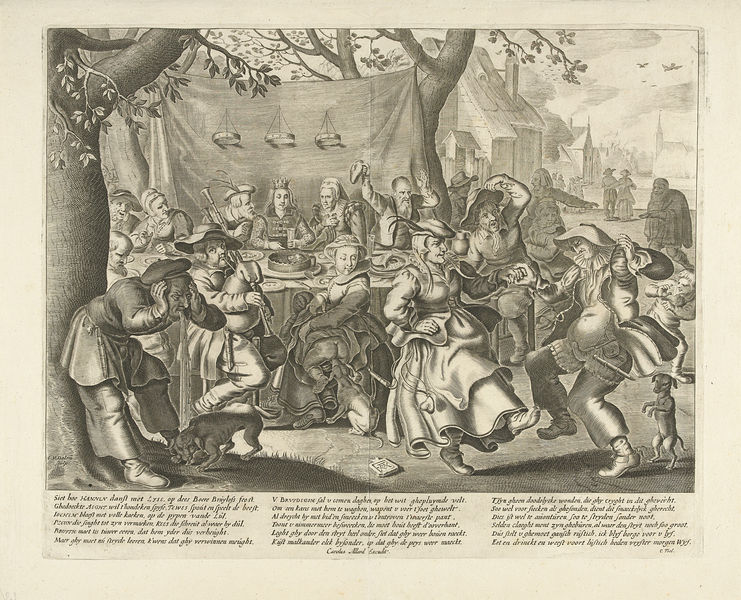
Titel: Boerenbruiloft
Künstler: Cornelis van (I) Dalen
Standort: Amsterdam
Institution: Rijksmuseum
Schlagwörter: church, crown, curtain, hat, king, men, people, white, women, black, dress, gray, lady, woman, print, brown, food, man, tree, building, peasant, village, child, grass, dog, dogs, etching, illustration, birds, writing, town, outside, city, feast, festival, lanterns, party, royal, beggar, music, trunk, engraving, fair, tent, chimney, genre, eating, musicians, drunk, tan, dance, dancing, drink, royalty, latin, awning, rings, sleeves, dancers, meal, performing, queen, banquet, piper, cake, loud, joker, vomit, bagpipes, bagpipe, clogging, vonit, revels, dancing dog, dancing woman